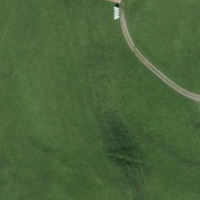
EUNIS habitat code: 24
Species observed at this site:
Buteo buteo